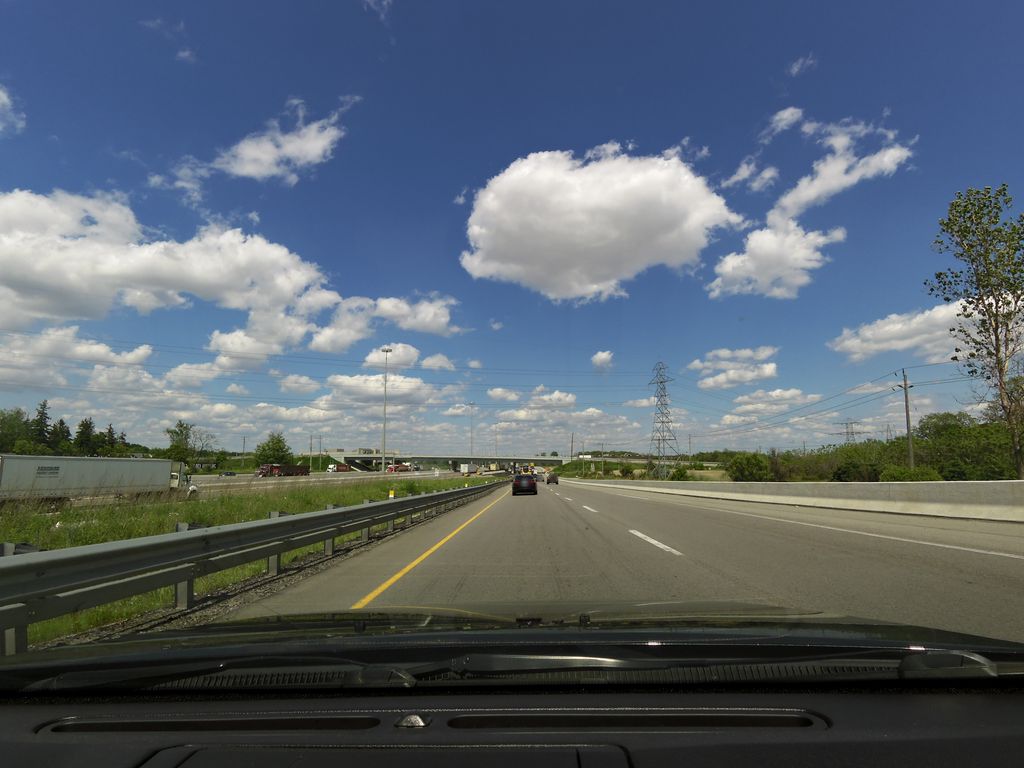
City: kitchener-waterloo